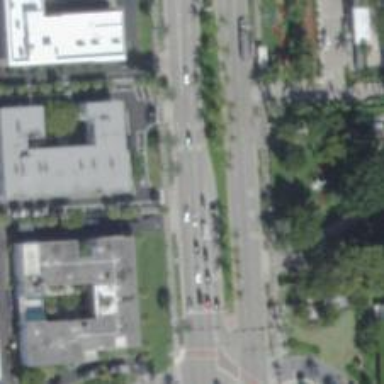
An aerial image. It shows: Primary road with asphalt surface. There is separate sidewalk.